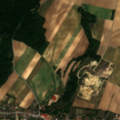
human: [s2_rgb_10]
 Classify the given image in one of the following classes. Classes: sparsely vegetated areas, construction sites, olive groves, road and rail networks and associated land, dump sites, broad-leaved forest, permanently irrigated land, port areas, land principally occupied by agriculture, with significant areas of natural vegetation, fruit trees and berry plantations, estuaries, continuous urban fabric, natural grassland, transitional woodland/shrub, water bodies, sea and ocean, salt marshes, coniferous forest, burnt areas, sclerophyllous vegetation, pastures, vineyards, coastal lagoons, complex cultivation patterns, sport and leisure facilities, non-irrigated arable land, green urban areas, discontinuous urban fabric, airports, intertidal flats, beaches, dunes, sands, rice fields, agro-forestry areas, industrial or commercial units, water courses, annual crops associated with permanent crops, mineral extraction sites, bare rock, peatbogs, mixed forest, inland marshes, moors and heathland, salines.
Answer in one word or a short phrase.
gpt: discontinuous urban fabric, non-irrigated arable land, land principally occupied by agriculture, with significant areas of natural vegetation, broad-leaved forest